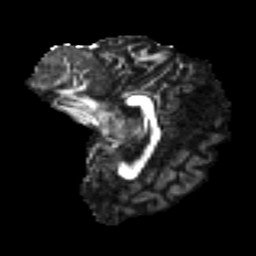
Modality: FA
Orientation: sagittal
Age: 23
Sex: female
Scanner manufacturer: ge
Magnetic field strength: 3 T
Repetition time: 7.8 s
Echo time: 0.0606 s